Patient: sex M, age 68
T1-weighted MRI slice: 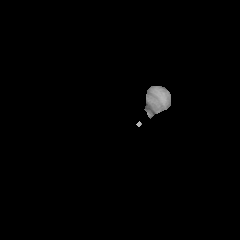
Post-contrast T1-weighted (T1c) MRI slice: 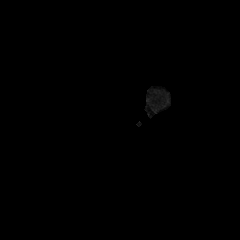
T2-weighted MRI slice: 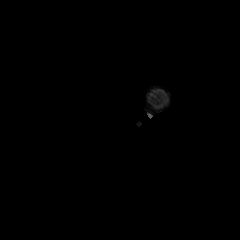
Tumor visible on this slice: no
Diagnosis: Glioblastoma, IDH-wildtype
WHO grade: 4